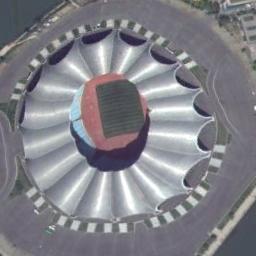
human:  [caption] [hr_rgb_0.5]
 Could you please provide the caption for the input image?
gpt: The stadium's roof has wavy white signs .

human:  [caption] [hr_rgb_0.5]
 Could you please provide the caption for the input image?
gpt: The stadium is on the bare land .

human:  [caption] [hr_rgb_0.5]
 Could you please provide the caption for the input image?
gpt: There is a circular stadium surrounded by roads .

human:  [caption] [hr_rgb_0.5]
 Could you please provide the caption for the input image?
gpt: Dome cover on the circular stadium .

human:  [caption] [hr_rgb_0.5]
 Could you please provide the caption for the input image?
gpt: The stadium has a silver filmy ceiling .